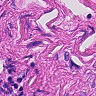
Metastatic tissue present: no